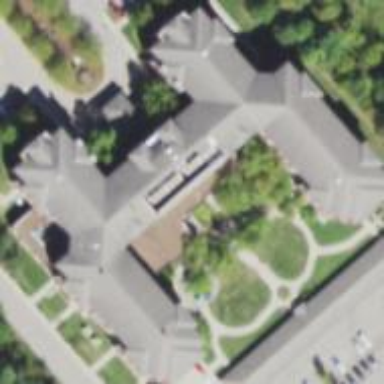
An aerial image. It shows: Residential building serving as nursing home.